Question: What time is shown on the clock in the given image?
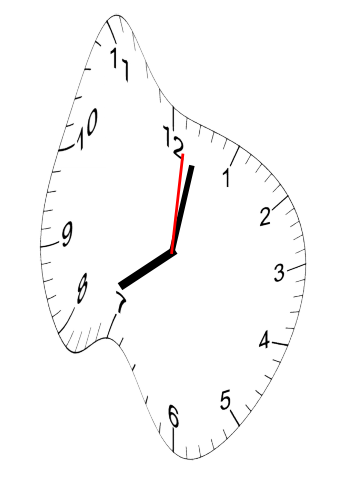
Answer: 08:02:01